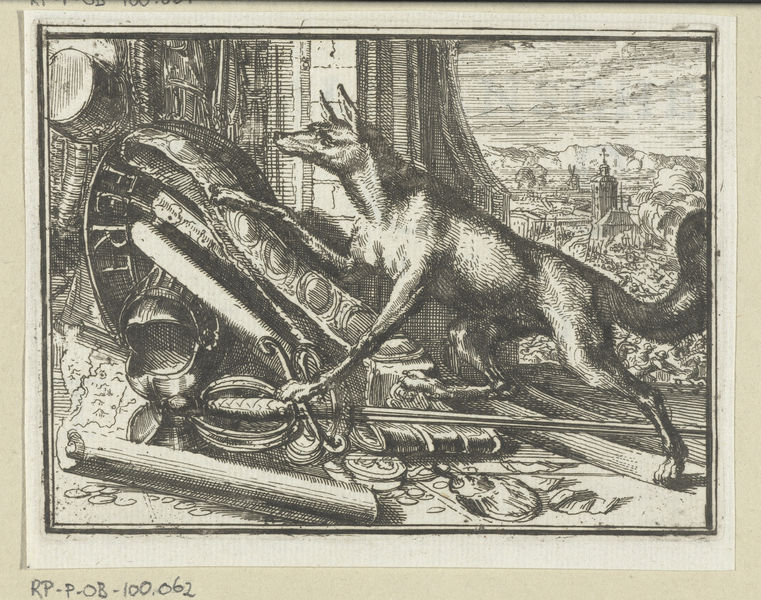
Titel: Titelblad voor het pamflet: De Italiaansche Vos in het geallieerde Tuighuis
Künstler: Romeyn de Hooghe
Standort: Amsterdam
Institution: Rijksmuseum
Schlagwörter: berg, himmel, weiß, wolf, landschaft, stadt, fenster, schwarz, skizze, zeichnung, ausblick, gebäude, haus, hund, tier, architektur, rahmen, häuser, kirche, blatt, turm, schrift, gewalt, krieg, schild, kreuz, druckgrafik, stich, schwert, helm, ritter, rolle, pergament, karte, kaputt, fuchs, zeichnun, trophäe, und, wolk, architetkur, hund des krieges, kputt, wandschaft, fert